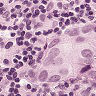
Metastatic tissue present: yes